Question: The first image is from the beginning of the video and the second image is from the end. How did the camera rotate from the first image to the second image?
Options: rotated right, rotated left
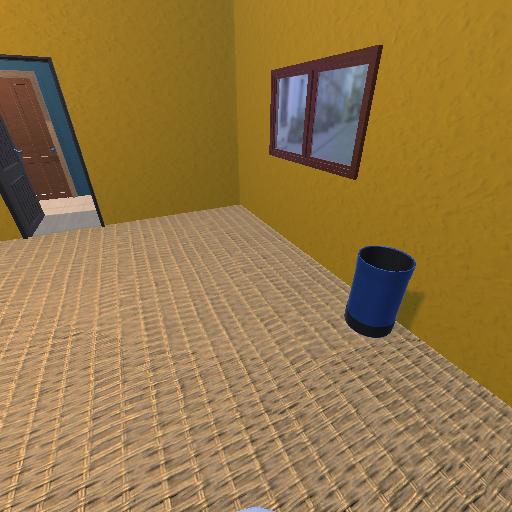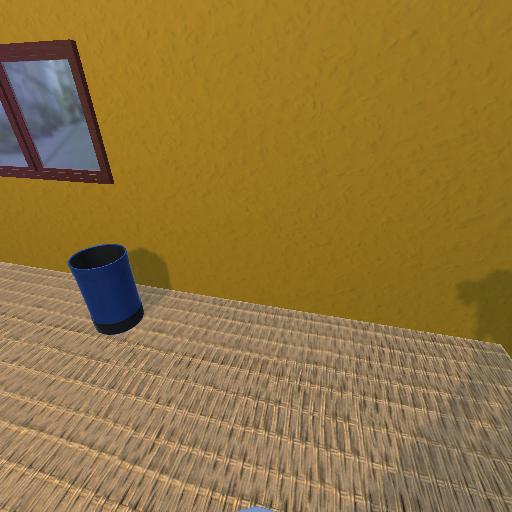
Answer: rotated right